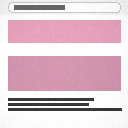
Screen state: on